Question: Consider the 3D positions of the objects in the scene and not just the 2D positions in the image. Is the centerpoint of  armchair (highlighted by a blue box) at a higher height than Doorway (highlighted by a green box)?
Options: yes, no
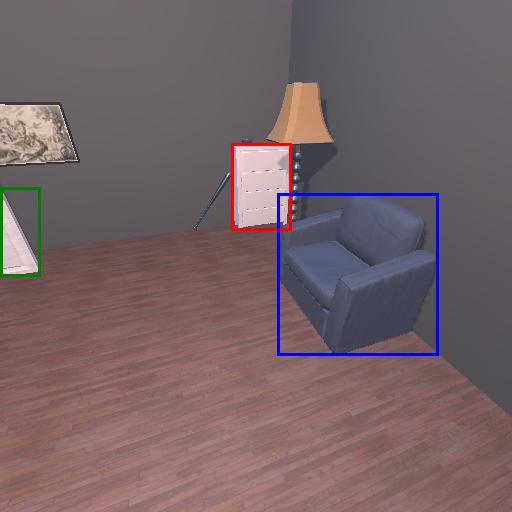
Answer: yes